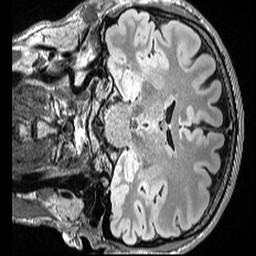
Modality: FLAIR
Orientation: coronal
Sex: male